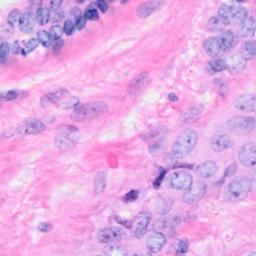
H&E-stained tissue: Breast